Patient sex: M
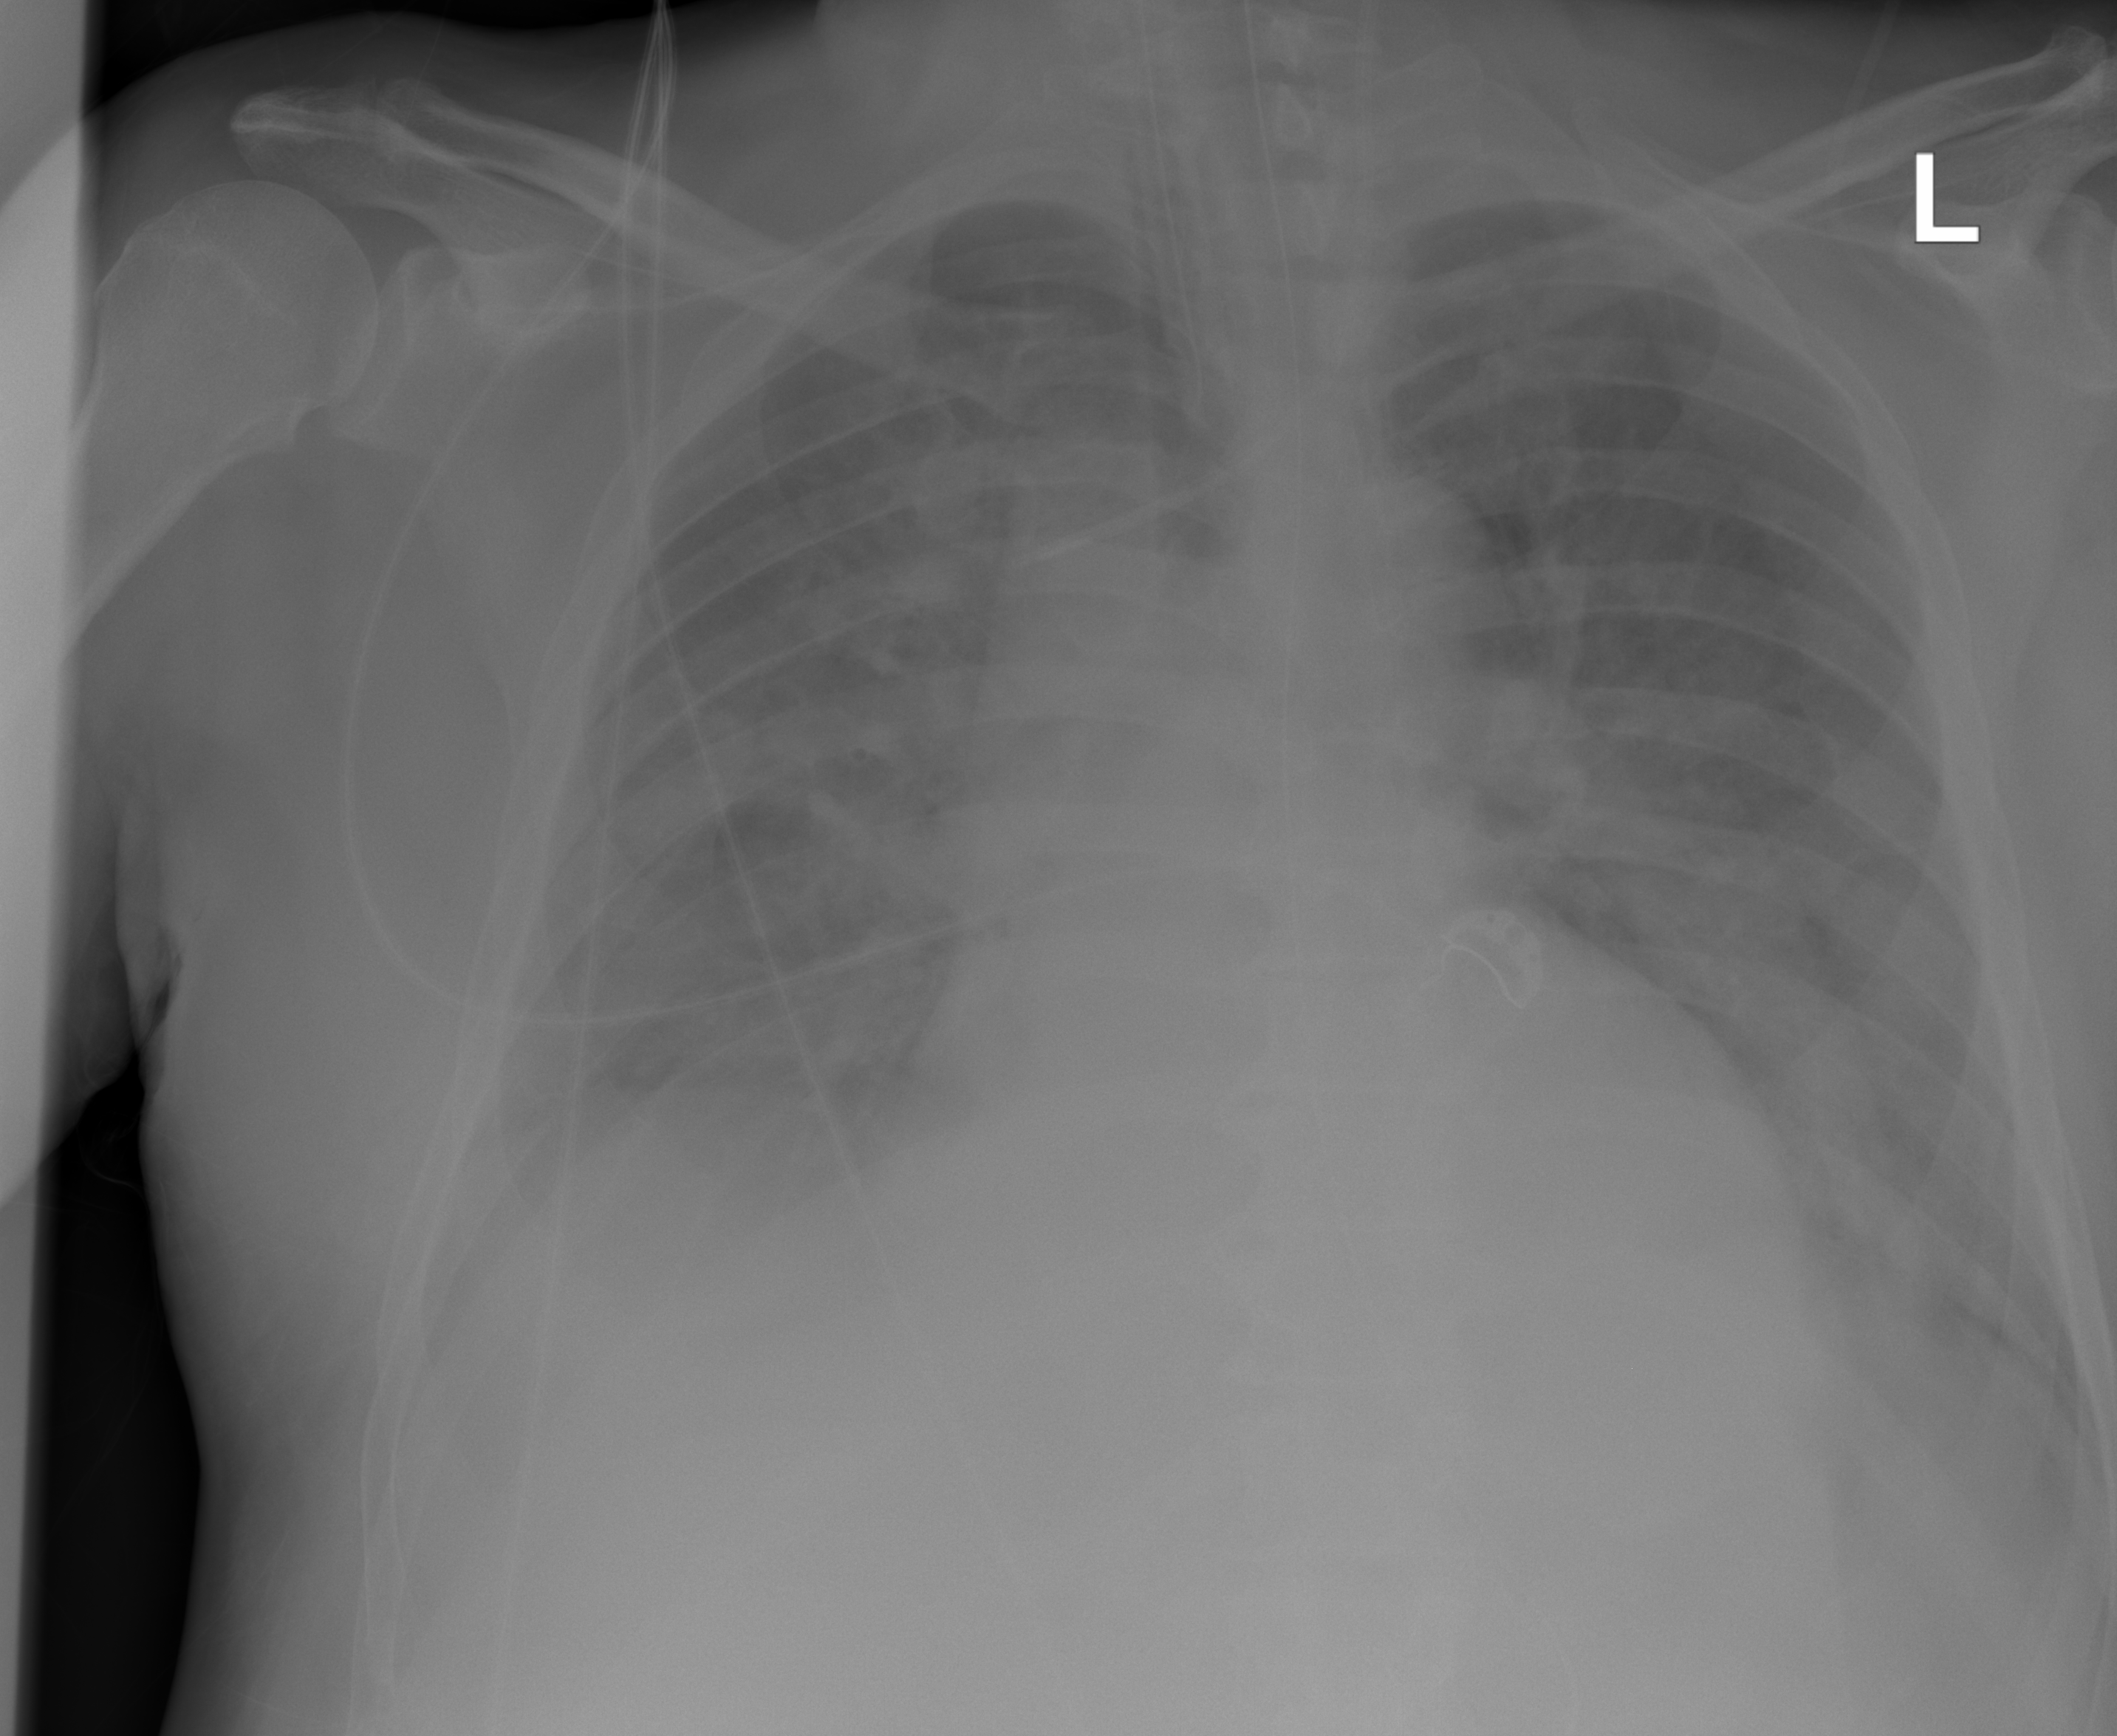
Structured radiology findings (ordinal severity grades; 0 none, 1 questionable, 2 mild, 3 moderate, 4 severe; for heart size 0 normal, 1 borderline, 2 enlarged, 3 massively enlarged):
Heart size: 2
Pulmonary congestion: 1
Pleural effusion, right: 1
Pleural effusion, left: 2
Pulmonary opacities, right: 3
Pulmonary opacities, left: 3
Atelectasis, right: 1
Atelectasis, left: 2